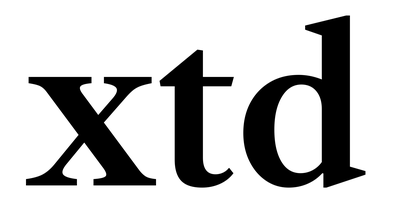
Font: LibreCaslonText_SemiBold